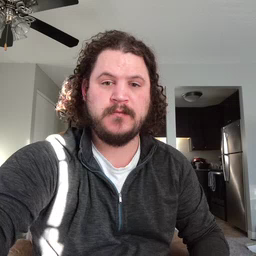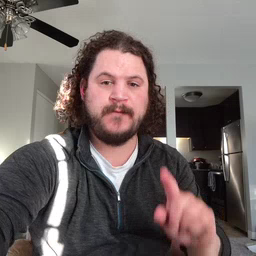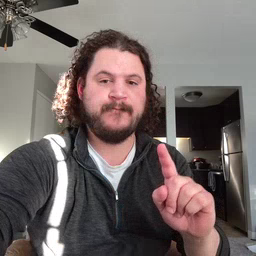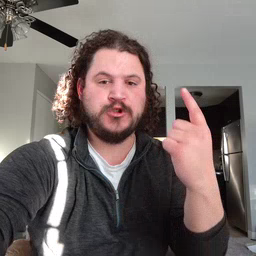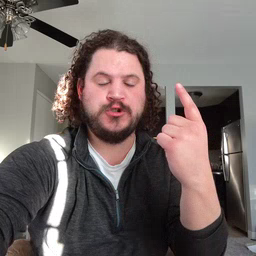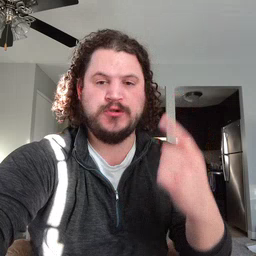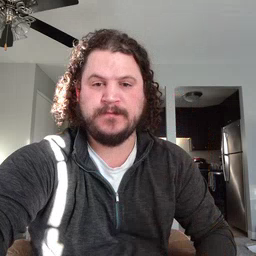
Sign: first